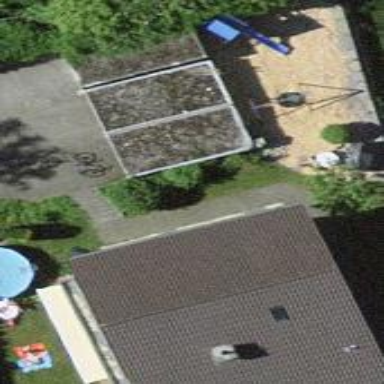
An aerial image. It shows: Garage building.